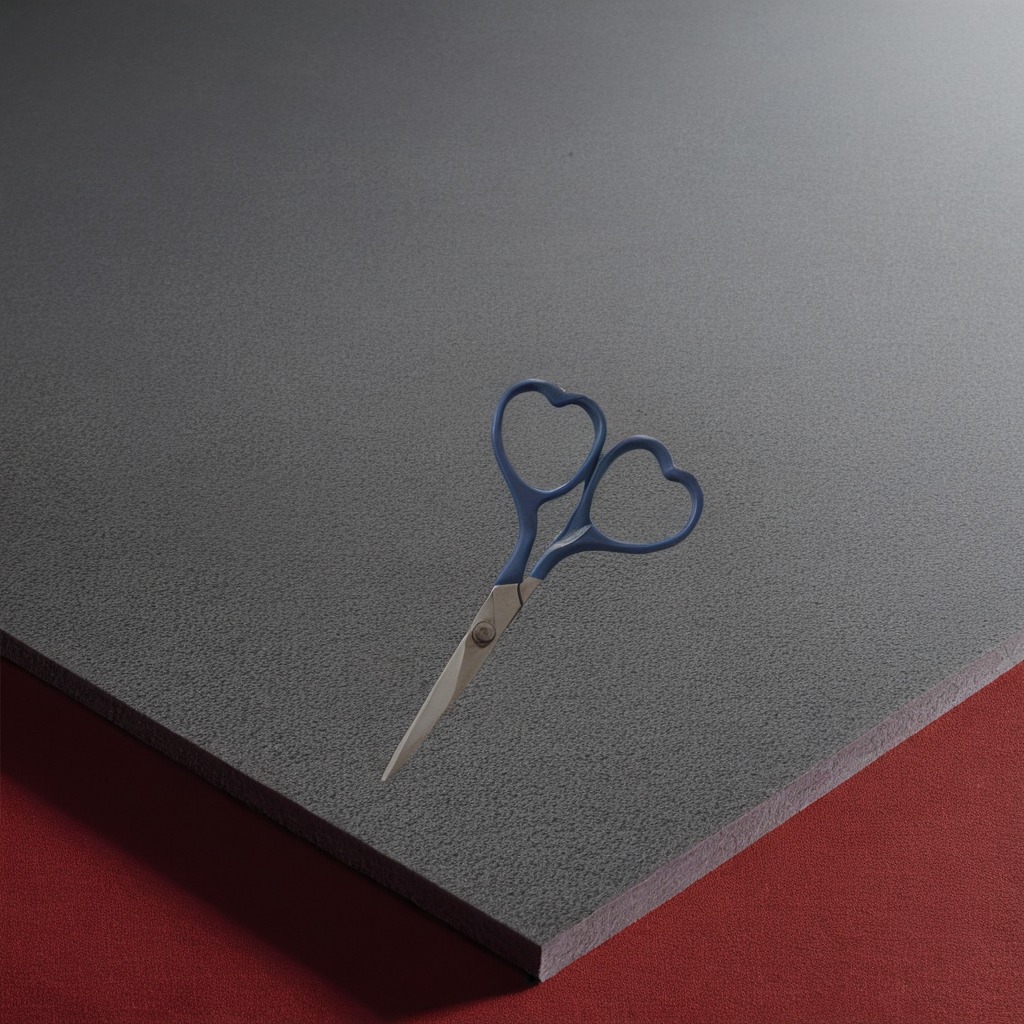
A scissor lying on a clean granite tabletop covered with a red rubber mat inside a workshop under bright overhead lighting crisp shadows high clarity worn but beneath the mat